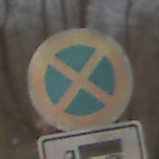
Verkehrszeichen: AbsolutesHalteverbot
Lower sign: MehrspurigeFahrzeuge2
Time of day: MorningAfternoon
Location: Outdoor (Nature)
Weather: PartlyCloudy
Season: Winter
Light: Natural